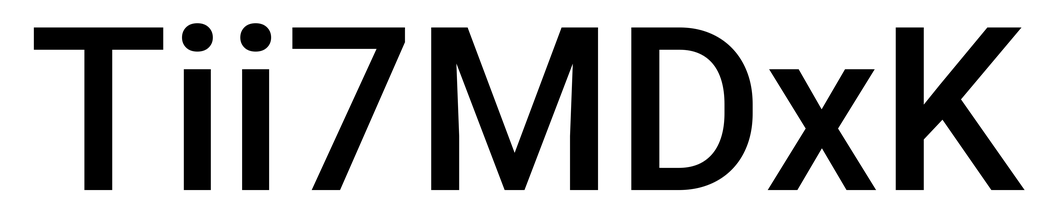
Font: Roboto_Medium